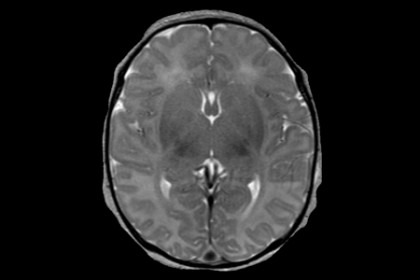
Label: notumor